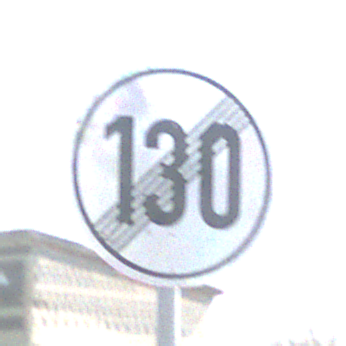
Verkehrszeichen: EndeGeschwindigkeit130
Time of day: Midday
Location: Outdoor (Suburban)
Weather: PartlyCloudy
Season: NotSpecified
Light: Natural